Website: home-depot
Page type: billing-address
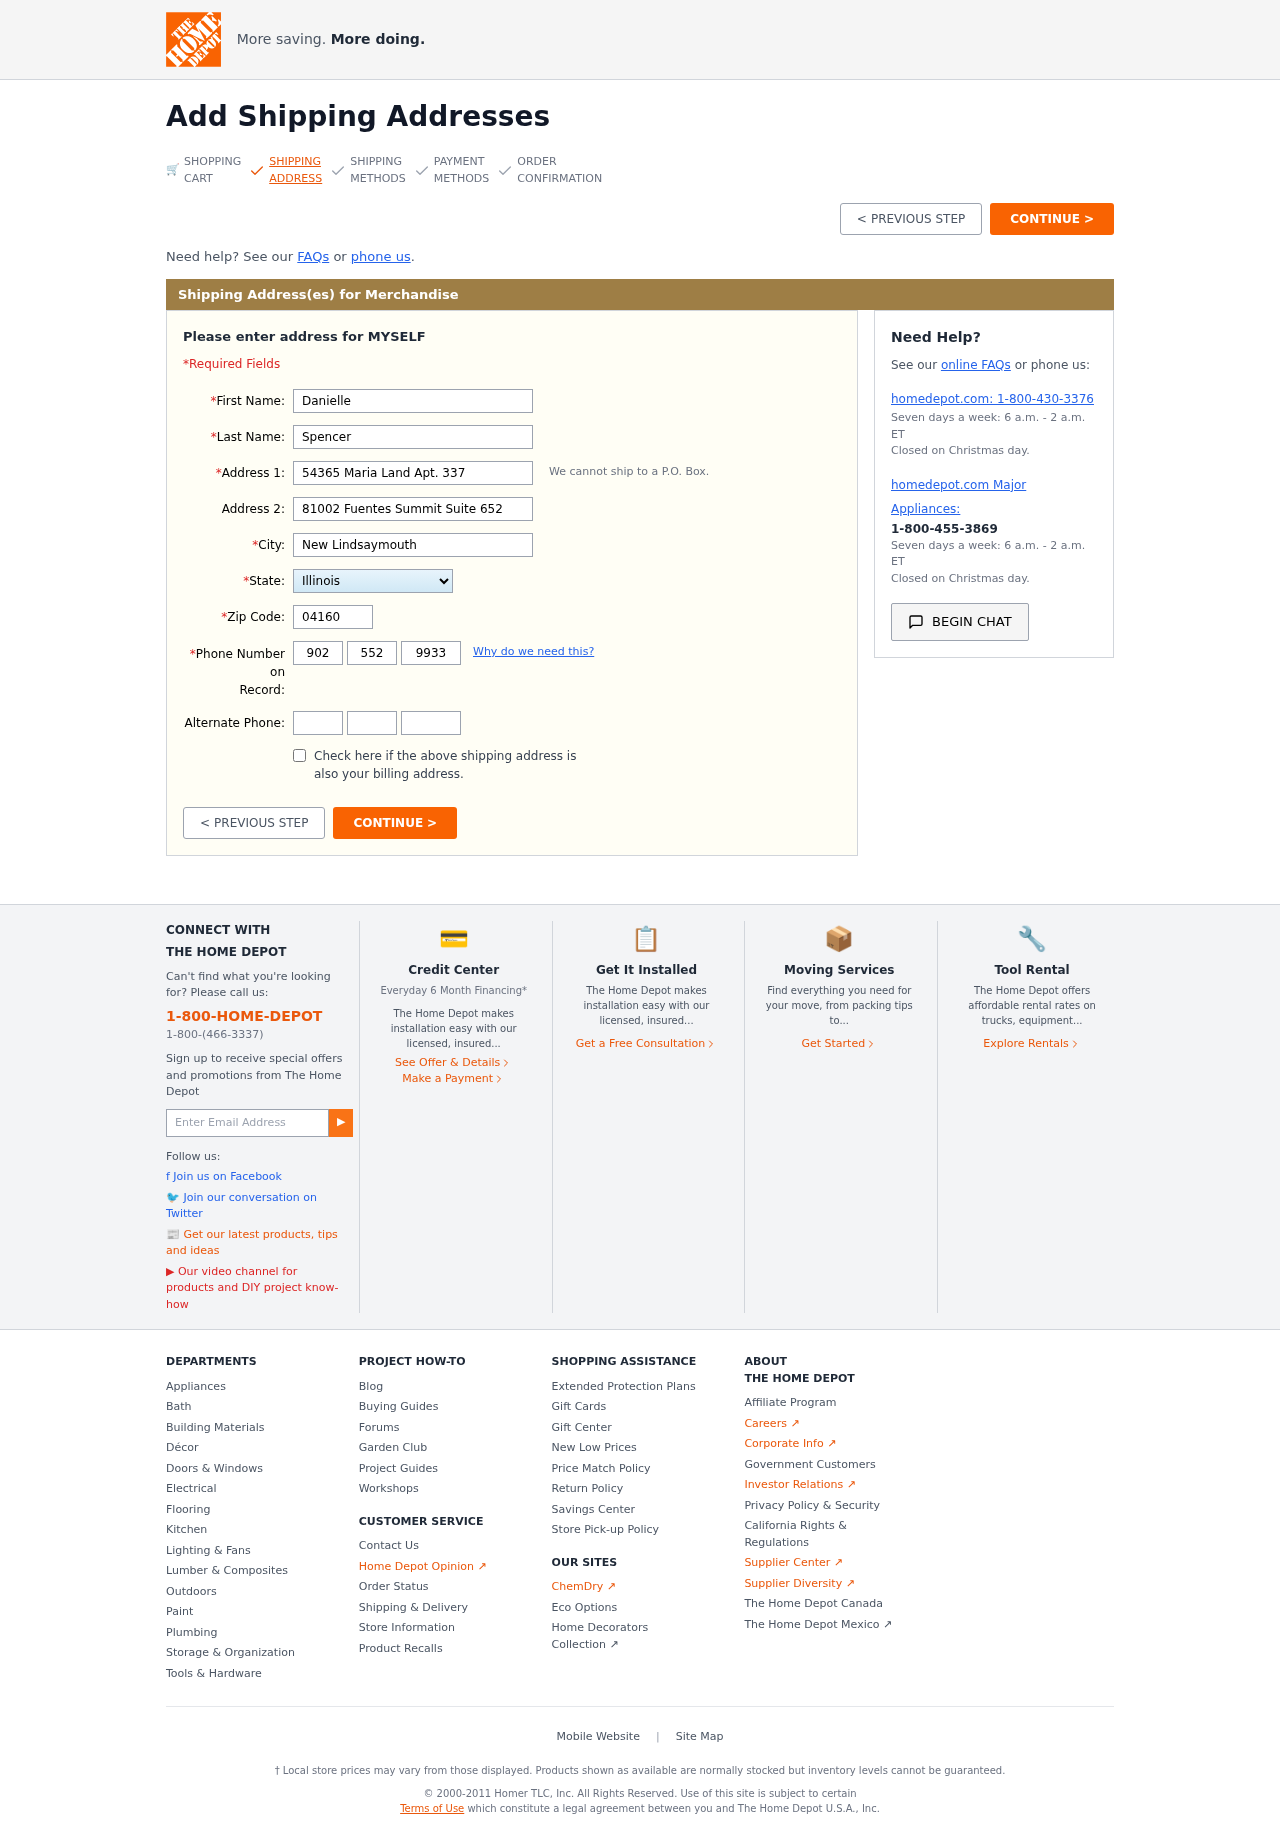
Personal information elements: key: PII_STATE
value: Illinois
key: PII_FIRSTNAME
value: Danielle
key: PII_LASTNAME
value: Spencer
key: PII_STREET
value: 54365 Maria Land Apt. 337
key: PII_STREET2
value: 81002 Fuentes Summit Suite 652
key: PII_CITY
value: New Lindsaymouth
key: PII_POSTCODE
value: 04160
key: PII_PHONE_AREA
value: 902
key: PII_PHONE_PREFIX
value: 552
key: PII_PHONE_LINE
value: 9933